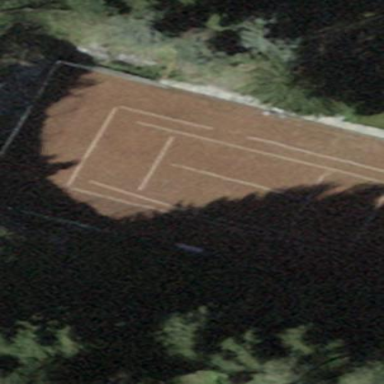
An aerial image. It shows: Tennis court on pitch designated for leisure land.